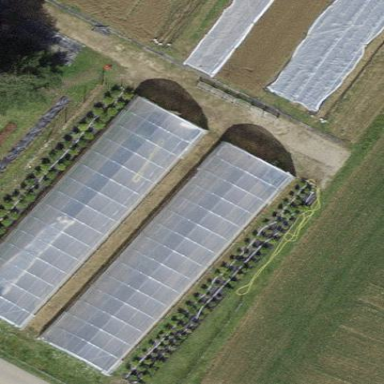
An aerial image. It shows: Greenhouse.